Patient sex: M
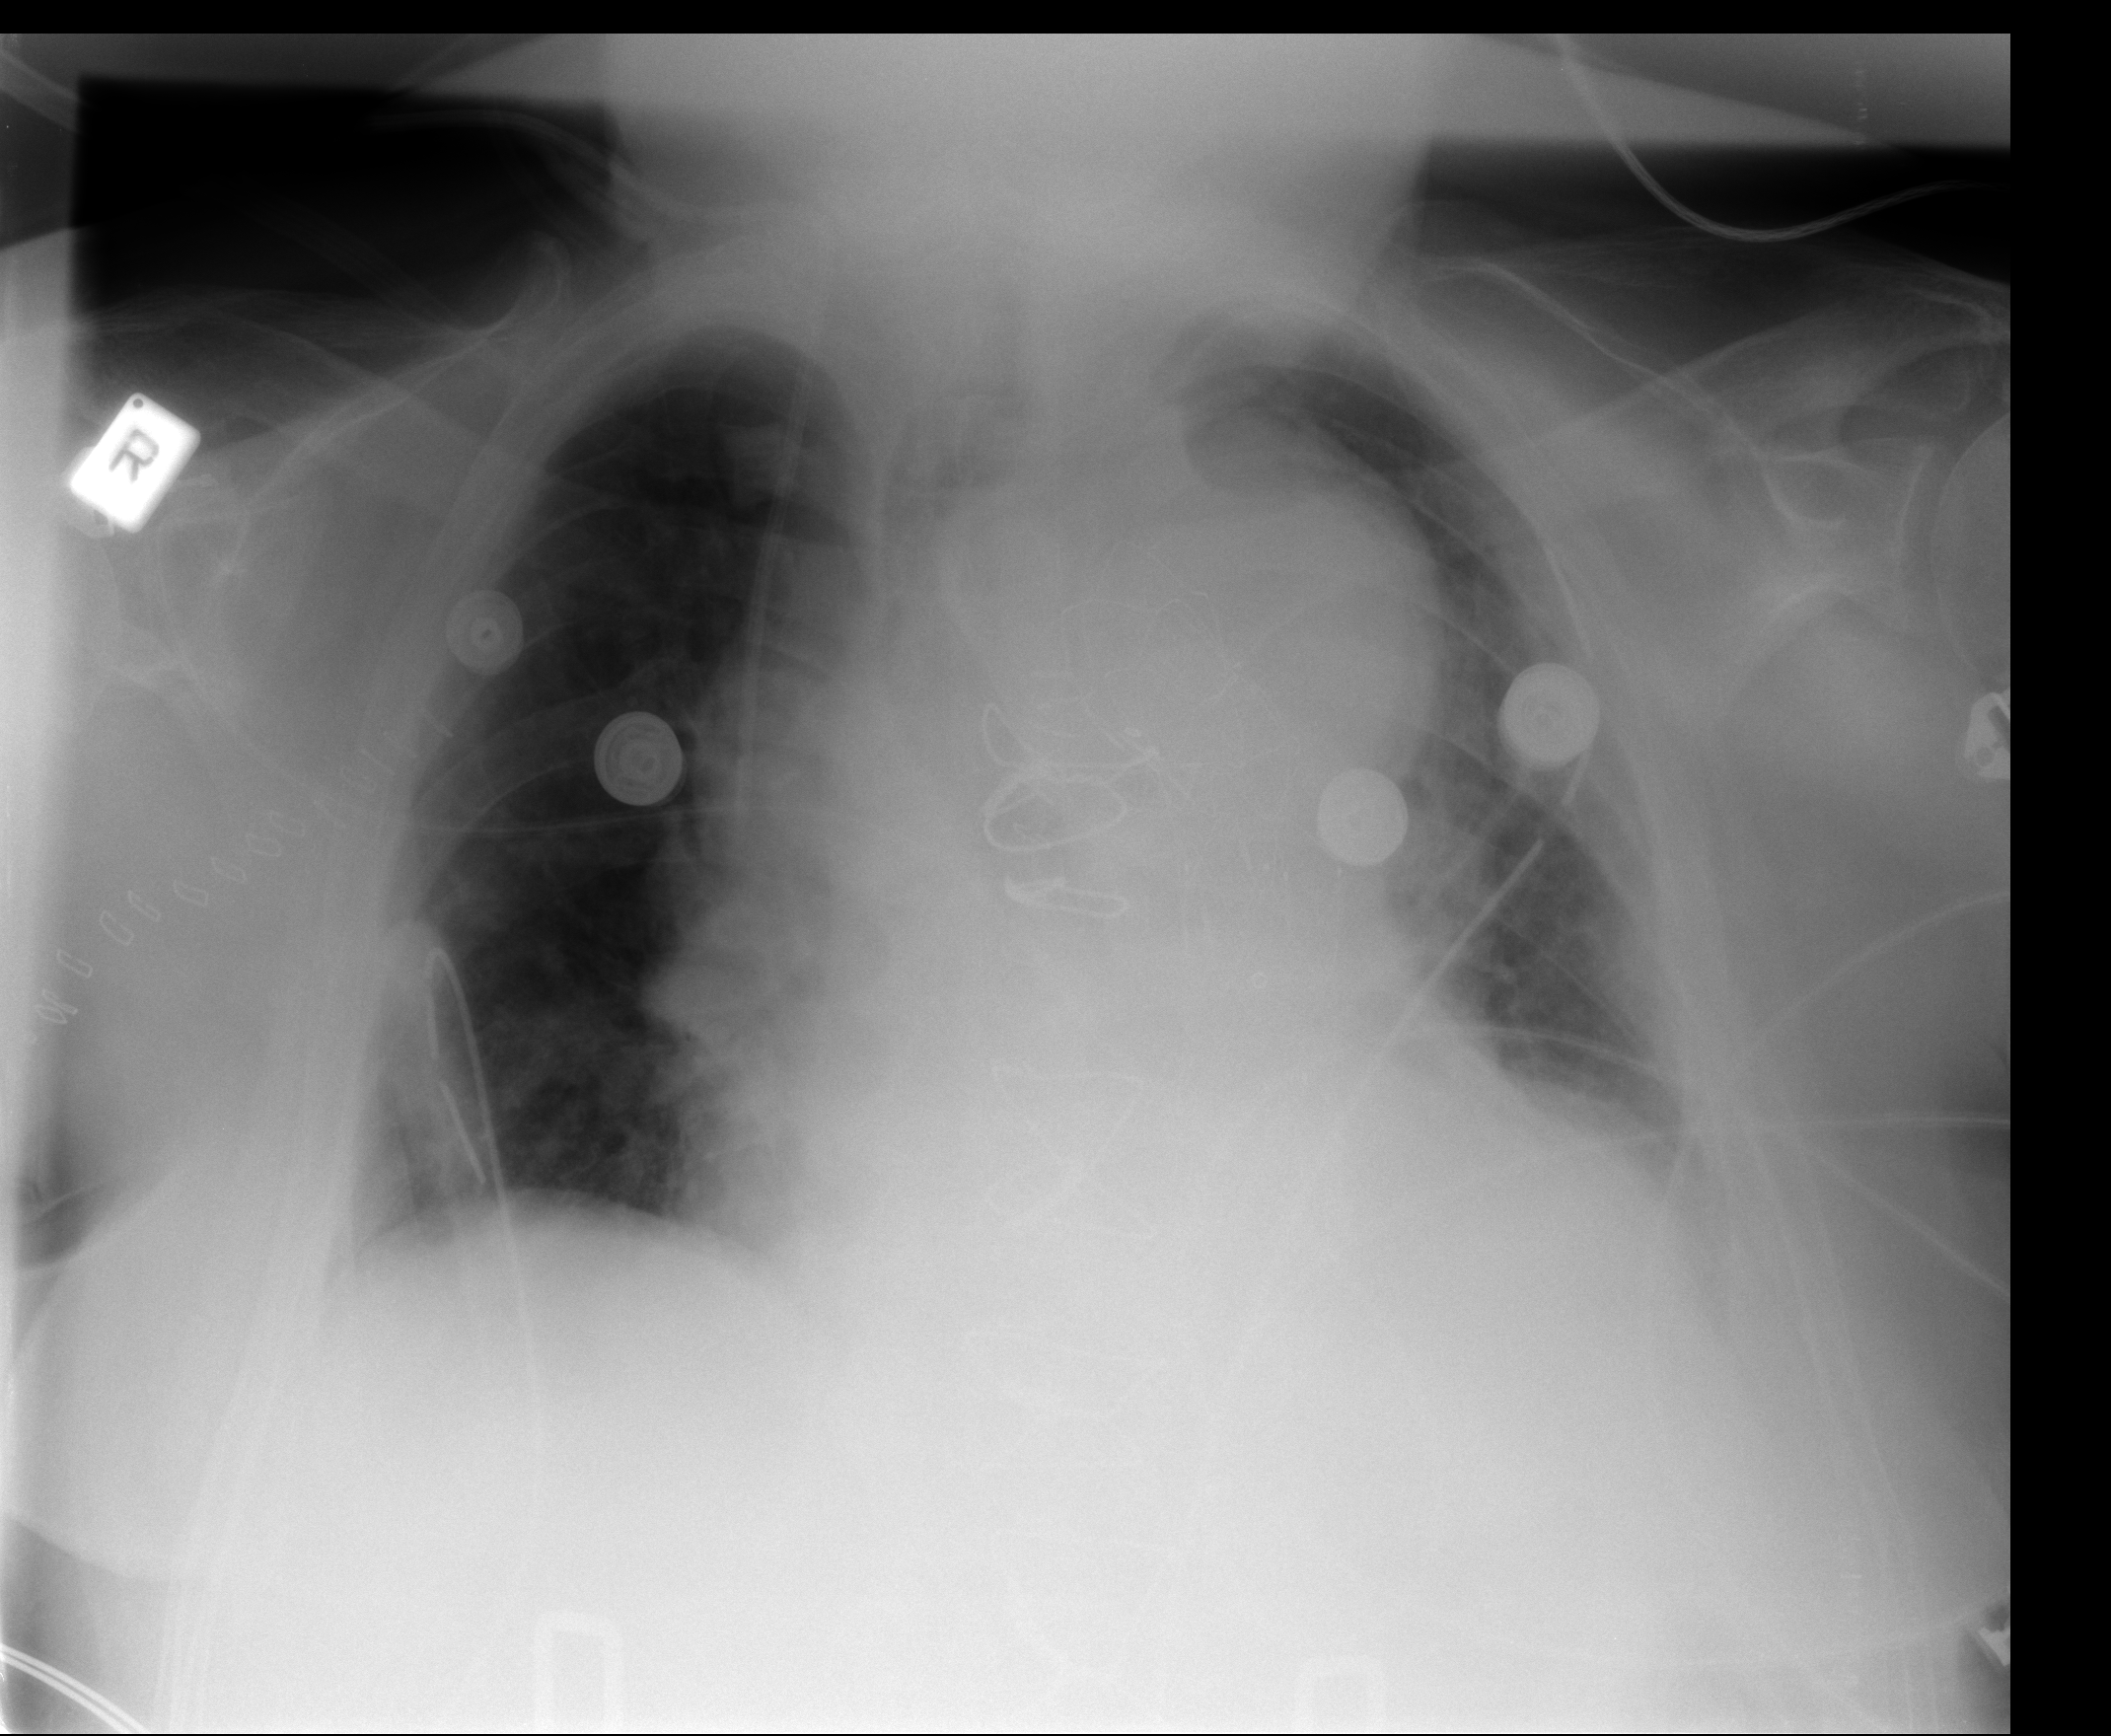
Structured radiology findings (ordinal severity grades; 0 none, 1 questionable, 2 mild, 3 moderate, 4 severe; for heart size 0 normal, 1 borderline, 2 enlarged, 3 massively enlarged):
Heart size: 2
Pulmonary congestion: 2
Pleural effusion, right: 0
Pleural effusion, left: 2
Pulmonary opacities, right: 0
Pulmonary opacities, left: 2
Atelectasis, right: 0
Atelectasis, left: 2